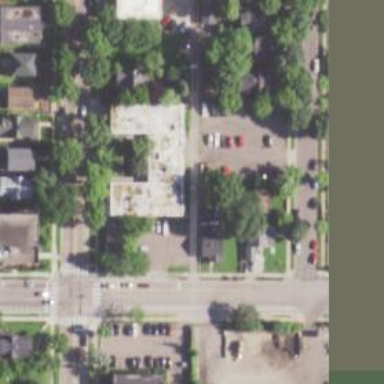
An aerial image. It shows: Alleyway designated as service road.